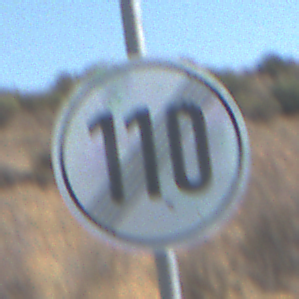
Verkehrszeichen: EndeGeschwindigkeit110
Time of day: Midday
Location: Outdoor (Nature)
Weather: Clear
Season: NotSpecified
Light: Natural